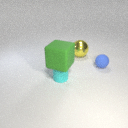
large yellow metal sphere behind small blue rubber sphere